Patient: sex F, age 54
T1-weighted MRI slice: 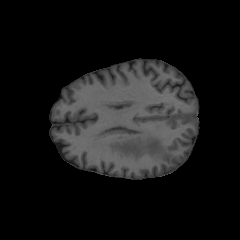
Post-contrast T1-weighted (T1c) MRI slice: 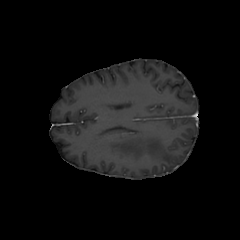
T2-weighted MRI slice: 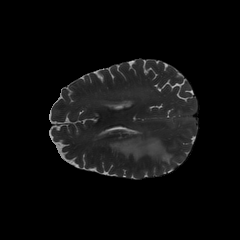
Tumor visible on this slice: yes
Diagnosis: Glioblastoma, IDH-wildtype
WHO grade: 4